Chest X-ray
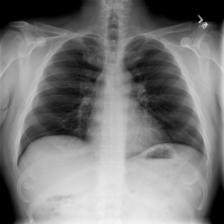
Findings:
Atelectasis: negative
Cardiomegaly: negative
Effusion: negative
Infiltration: negative
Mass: negative
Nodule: negative
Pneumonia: negative
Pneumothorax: negative
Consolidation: negative
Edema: negative
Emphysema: negative
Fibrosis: negative
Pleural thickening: negative
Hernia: negative